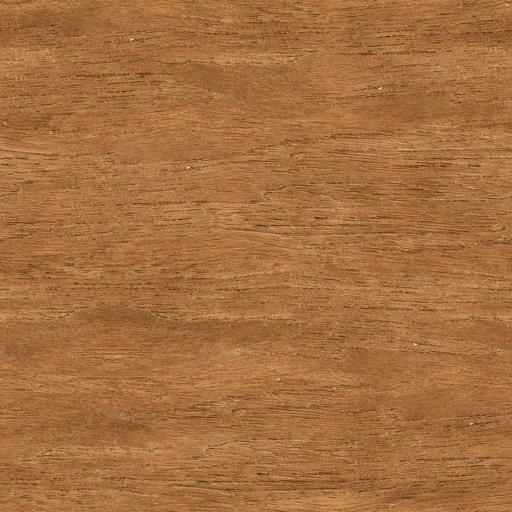
Tags: rough wood wooden